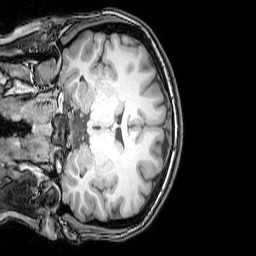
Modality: T1w
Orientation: coronal
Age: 22
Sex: female
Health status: healthy
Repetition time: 0.081 s
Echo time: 0.037 s